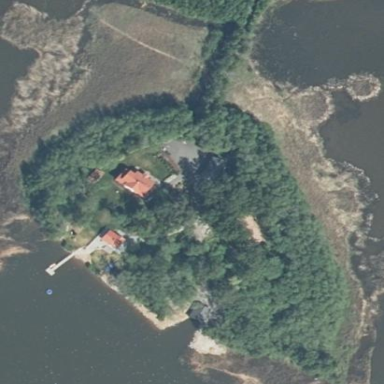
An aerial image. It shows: Islet.